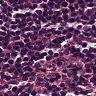
Metastatic tissue present: no